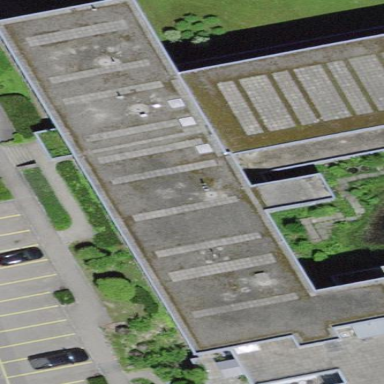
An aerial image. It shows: Building part with flat roof.